Field crop: maize
Growth stage: 2
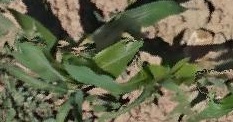
Species: maize